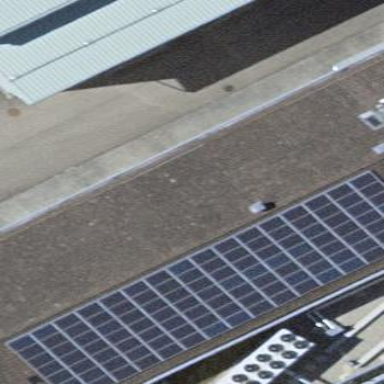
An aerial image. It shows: Solar power generator using photovoltaic method with solar photovoltaic panel types.